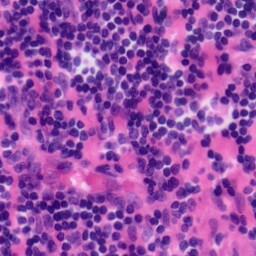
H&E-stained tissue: Tonsil